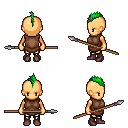
a pixel art fantasy rpg character, female body template, human, tanned skin, brown tunic, gold greaves, green mohawk hairstyle, maroon shoes, spear, four views (front, back, left, right), 2x2 character sprite sheet, small pixel art, hard edges, no anti-aliasing